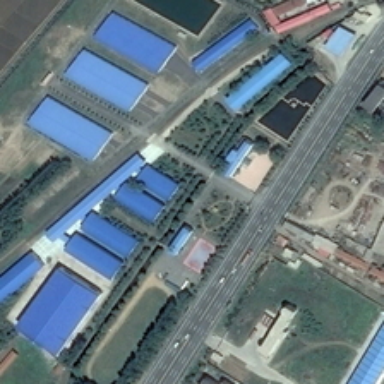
There are blue roof factory buildings along the road with cars .